Question: I have one page that displays a bar graph, and the values can vary from a tiny range (0 to 30) to a large range (0 to 10000).
My problem is displaying it in a div that has a maximum height, in my case the bars can't be more than 90px.
One example:

Knowing that the maximum height is 90px, what I thought of doing is to (meaning this one is the 100%), and . This way I can control the height (the biggest will have 90px) of each and remain within the limis of the height.
My code so far:
'''
$limitedHeight = 90;
$bar1 = 300;
$bar2 = 700;
$bar3 = 150;
$biggestBar = max(array($bar1, $bar2, $bar3));
//knowing this, I will force each bar to the limited height:
//first, for each, get the percentage:
$bar1Percent = intval(($bar1 * 100) / $biggestBar);
$bar2Percent = intval(($bar2 * 100) / $biggestBar);
$bar3Percent = intval(($bar3 * 100) / $biggestBar);
//then, force the new heights:
$bar1Height = intval(($bar1Percent * $limitedHeight) / 100);
$bar2Height = intval(($bar2Percent * $limitedHeight) / 100);
$bar3Height = intval(($bar3Percent * $limitedHeight) / 100);
//place the height into the bars:
echo '<div class="bar1" style="height: ' . $bar1Height . 'px"></div>
<div class="bar2" style="height: ' . $bar2Height . 'px"></div>
<div class="bar3" style="height: ' . $bar3Height . 'px"></div>';
'''
My question:
(This solution could have one problem: if bar "A" is just "10", and bar "B" is "1000", the calculated (limited) height will have a huge difference, but I suppose it is what it is, the proportion is respected).
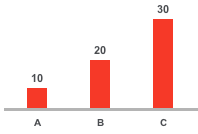
Answer: You can calculate a single scale factor that you apply to all bars:
'''
$scale = $limitedHeight / $biggestBar;
$bar1Height = intval($bar1 * $scale);
$bar2Height = intval($bar2 * $scale);
$bar3Height = intval($bar3 * $scale);
'''
That will just simplify your calculations a little, but the overall approach seems sound. And the problem with the huge height difference is inevitable when you're using a linear scale.